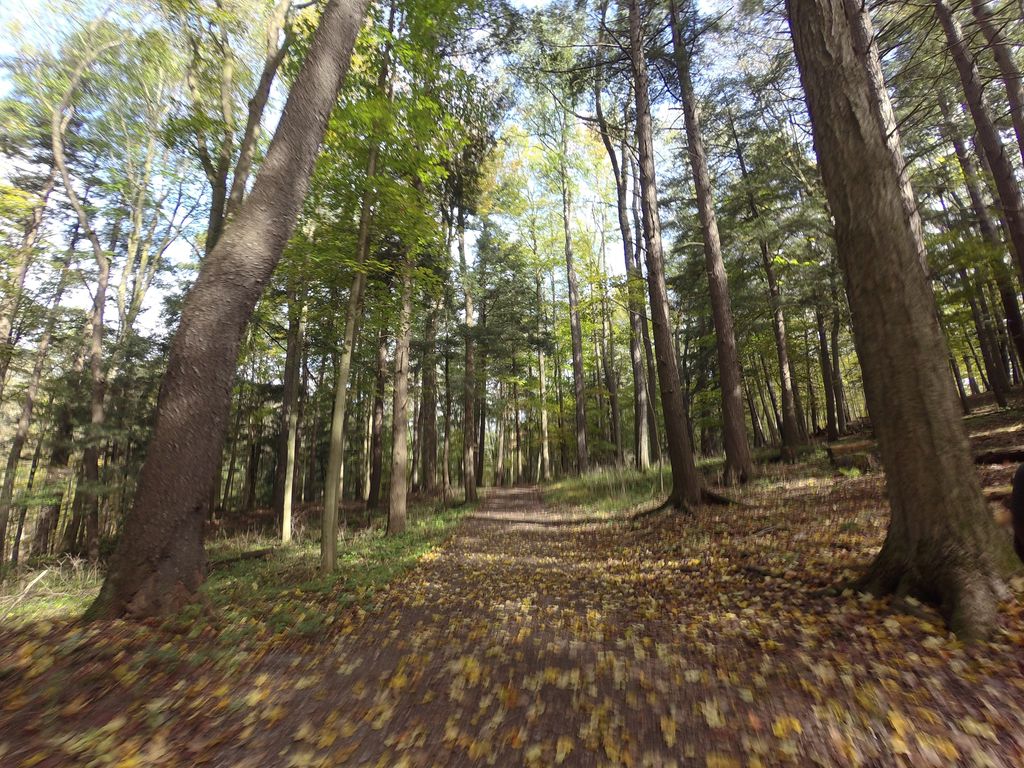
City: hamilton